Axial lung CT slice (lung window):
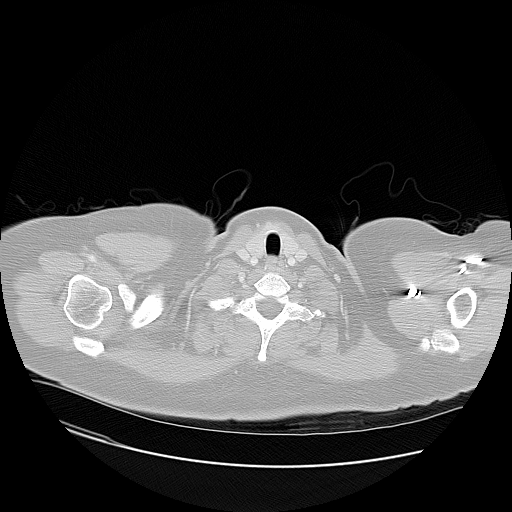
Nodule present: no